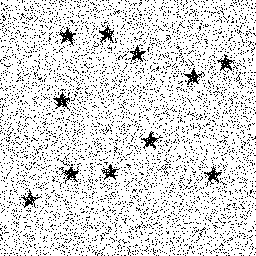
Squares: 0
Triangles: 0
Stars: 11
Total shapes: 11